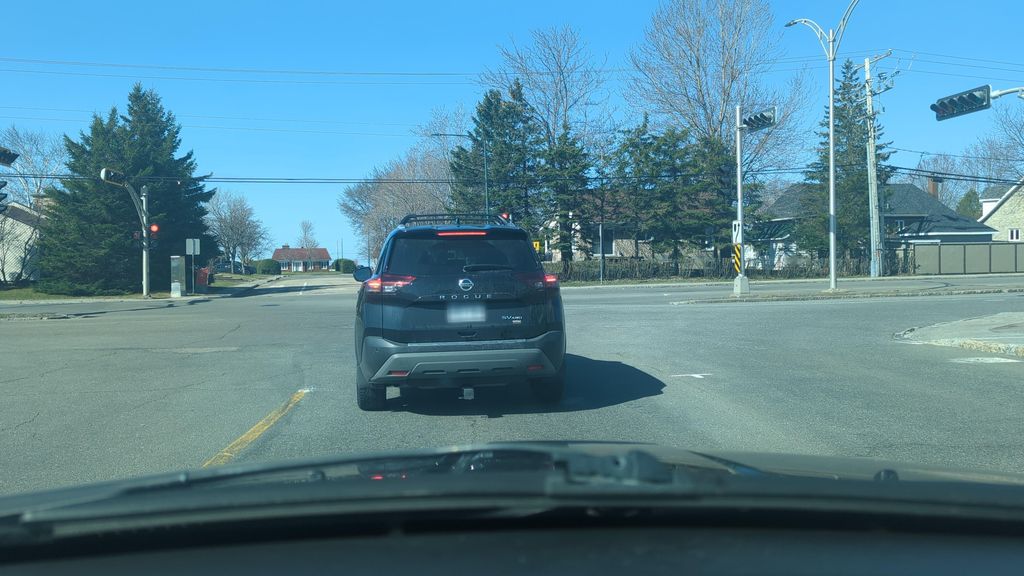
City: quebec_city